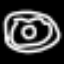
Label: donut